Interaction volume radius: 5 \u00c5
Interaction volume height: 25 \u00c5
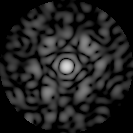
Disorder parameter: 0.6924